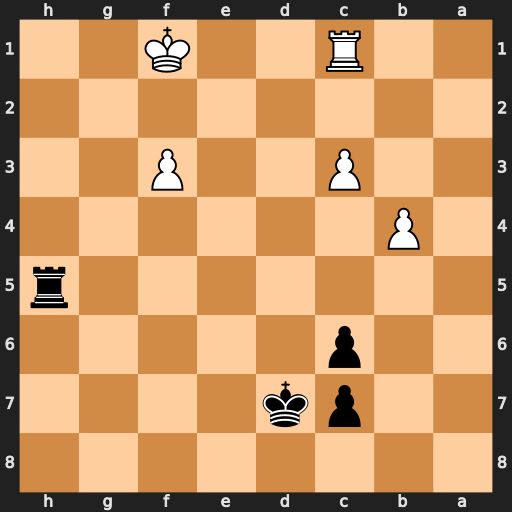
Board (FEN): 8/2pk4/2p5/7r/1P6/2P2P2/8/2R2K2
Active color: b
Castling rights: -
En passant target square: -
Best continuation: Rh1+ Ke2 Rxc1